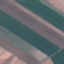
Label: AnnualCrop